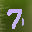
Label: 7